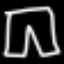
Label: pants